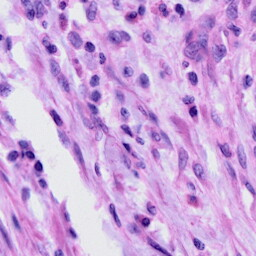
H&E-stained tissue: Cervix